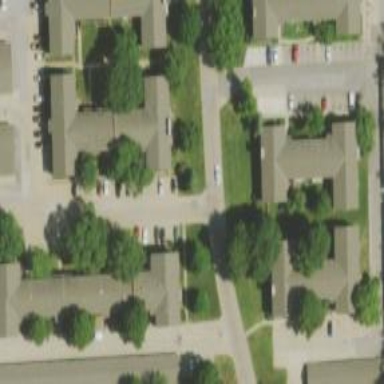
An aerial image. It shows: Living street.